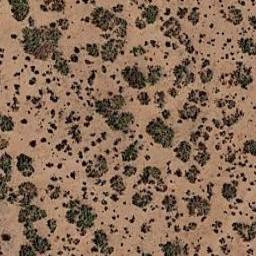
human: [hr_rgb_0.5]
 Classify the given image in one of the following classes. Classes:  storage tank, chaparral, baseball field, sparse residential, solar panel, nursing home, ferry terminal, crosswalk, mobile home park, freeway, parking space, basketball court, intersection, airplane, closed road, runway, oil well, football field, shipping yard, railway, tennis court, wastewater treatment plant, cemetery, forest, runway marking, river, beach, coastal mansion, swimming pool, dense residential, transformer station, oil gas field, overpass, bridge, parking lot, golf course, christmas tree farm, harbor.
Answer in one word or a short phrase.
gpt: chaparral